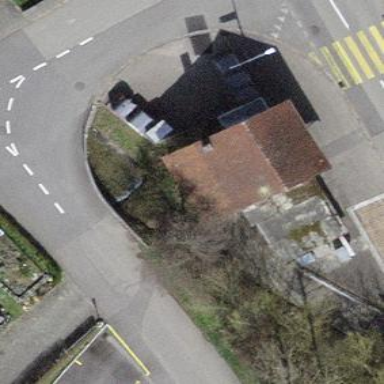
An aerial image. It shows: Service building known as creamery with historical significance.